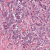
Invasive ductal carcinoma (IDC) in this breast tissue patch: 1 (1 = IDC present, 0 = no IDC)